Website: lowes
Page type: customer-info-address
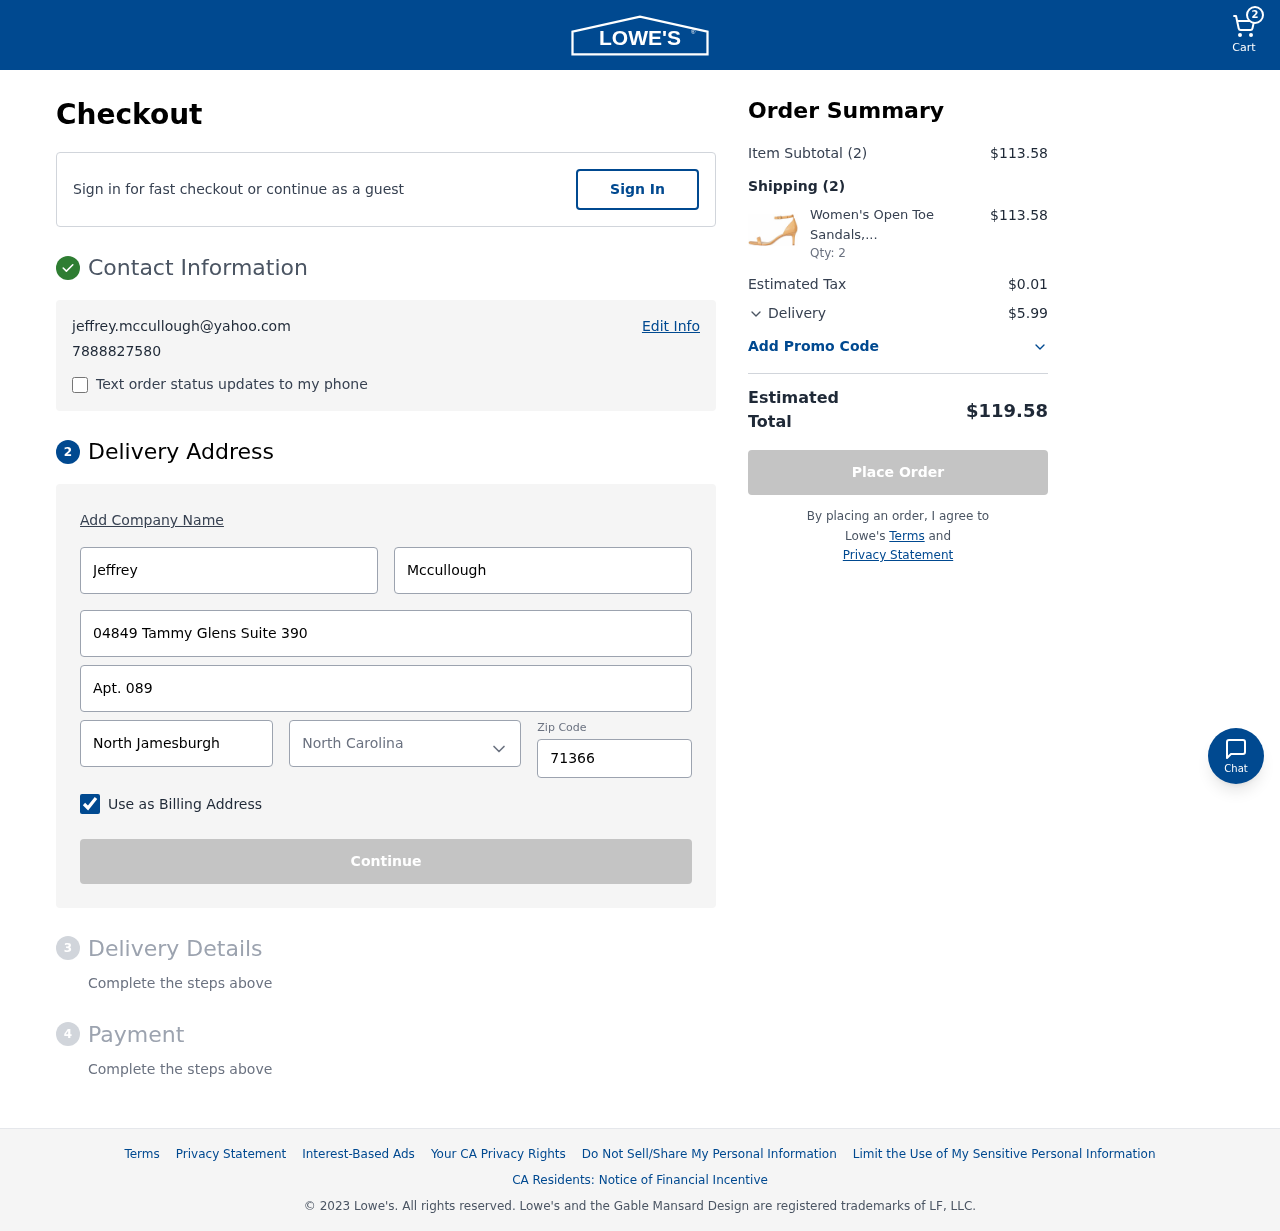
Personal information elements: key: PII_CITY
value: North Jamesburgh
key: PII_EMAIL
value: jeffrey.mccullough@yahoo.com
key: PII_FIRSTNAME
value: Jeffrey
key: PII_LASTNAME
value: Mccullough
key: PII_PHONE
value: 7888827580
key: PII_POSTCODE
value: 71366
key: PII_STATE
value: North Carolina
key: PII_STREET
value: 04849 Tammy Glens Suite 390
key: PII_STREET2
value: Apt. 089
Product elements: key: PRODUCT1_NAME
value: Women's Open Toe Sandals, Beige Tan, 6 us
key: PRODUCT1_QUANTITY
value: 2
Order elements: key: ORDER_NUM_ITEMS
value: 2
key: ORDER_SUBTOTAL
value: $113.58
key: ORDER_NUM_ITEMS2
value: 2
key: ORDER_SUBTOTAL2
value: $113.58
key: ORDER_TAX
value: $0.01
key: ORDER_SHIPPING_COST
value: $5.99
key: ORDER_TOTAL
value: $119.58